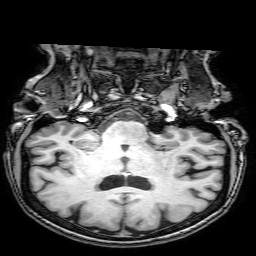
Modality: T1w
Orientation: sagittal
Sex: female
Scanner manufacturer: philips
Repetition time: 0.008136 s
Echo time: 0.00373 s